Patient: sex M, age 42
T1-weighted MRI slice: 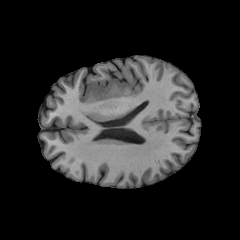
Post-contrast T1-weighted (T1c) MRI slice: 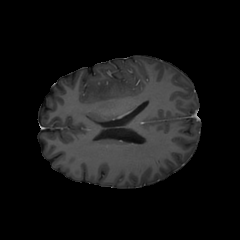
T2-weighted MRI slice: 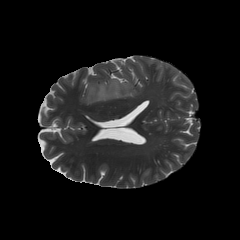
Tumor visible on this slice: yes
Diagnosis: Astrocytoma, IDH-mutant
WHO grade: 4